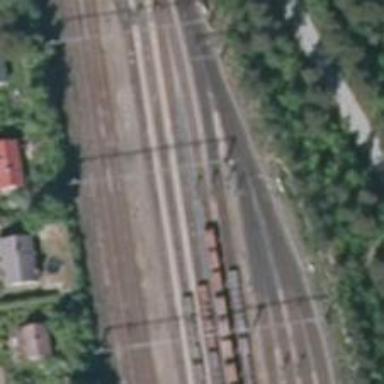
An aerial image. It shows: Railway signal.